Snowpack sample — Snodgrass Mountain, Crested Butte, Colorado (2/4/25, 12:06 PM MST)
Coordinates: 38.923, -106.968
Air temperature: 35 °F
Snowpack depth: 80 cm
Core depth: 70 cm
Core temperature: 32 °F
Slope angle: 14°, slope face: 78°
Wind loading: low
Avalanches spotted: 0
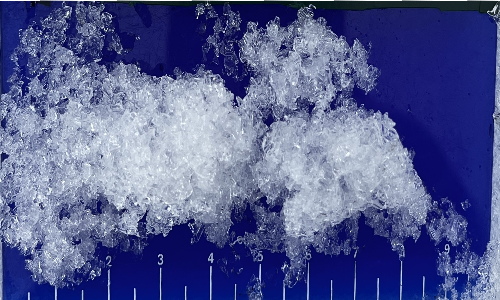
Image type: core
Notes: No avalanches nearby, unusually warm weather for the last month reported by residents, Collected 25 yards from treeline